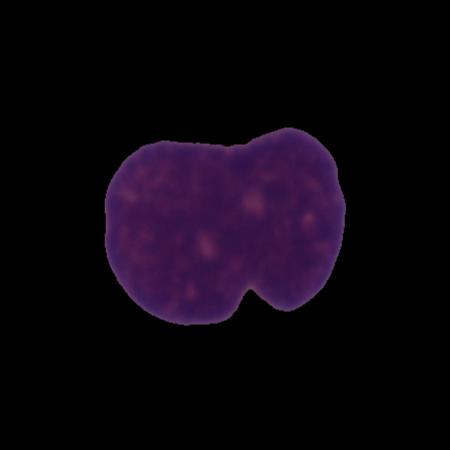
Label: cancer